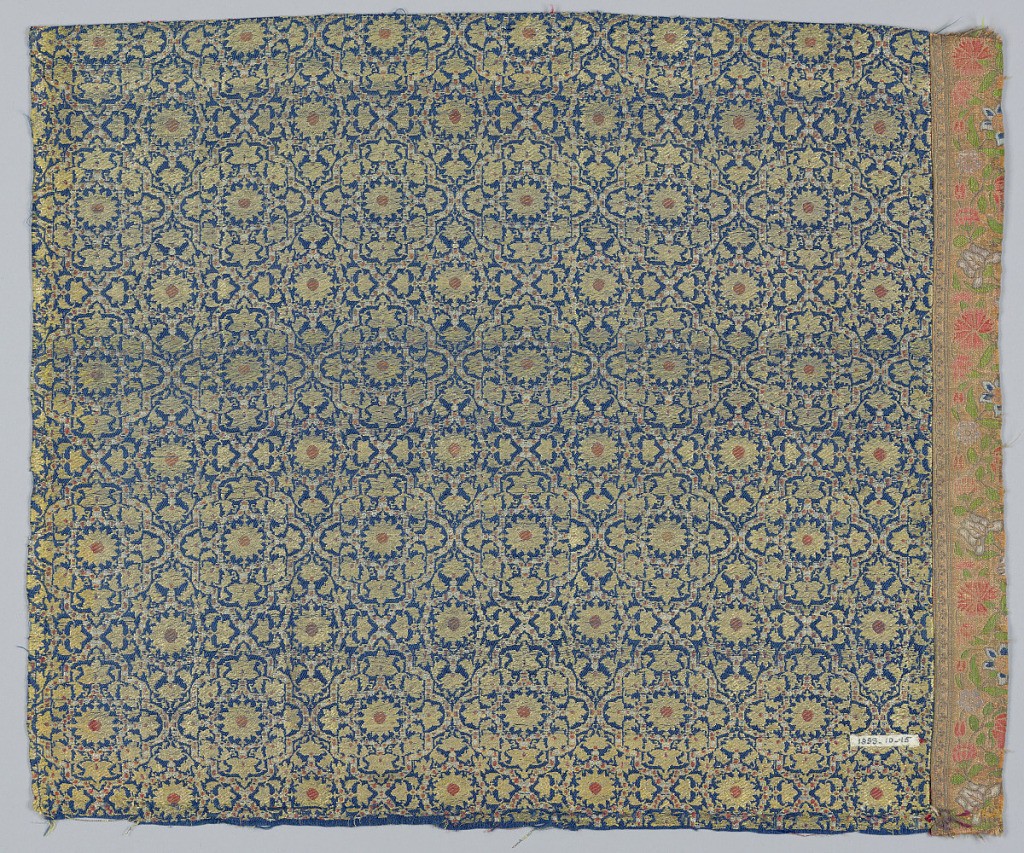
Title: Fragment
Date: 17th century
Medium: silk, metallic Technique: plain compound twill weave
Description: Tile-like design in red, white and metallics on blue ground. Incomplete floral border at one side.